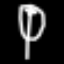
Label: leaf